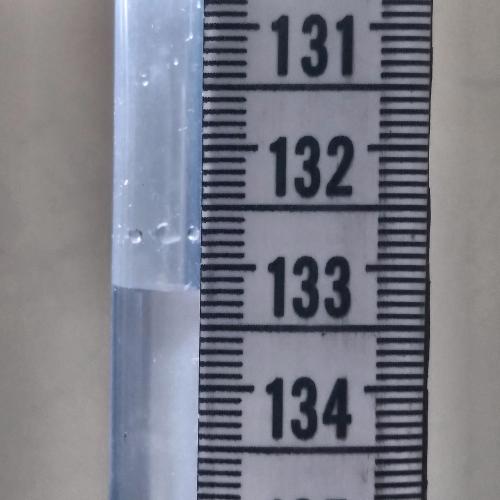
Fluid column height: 133.2 cm